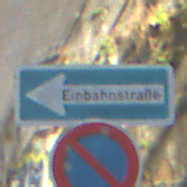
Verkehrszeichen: EinbahnstrasseLinksweisend
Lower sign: EingeschraenktesHalteverbot
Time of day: Midday
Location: Outdoor (Urban)
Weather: Clear
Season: NotSpecified
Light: Natural